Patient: sex M, age 31
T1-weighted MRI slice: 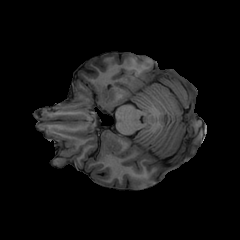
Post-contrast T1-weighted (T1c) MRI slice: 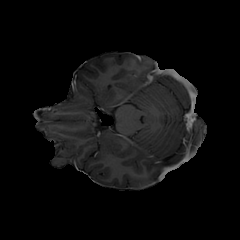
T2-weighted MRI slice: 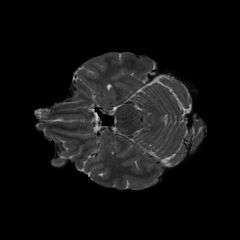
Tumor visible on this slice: yes
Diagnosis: Astrocytoma, IDH-mutant
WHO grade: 2